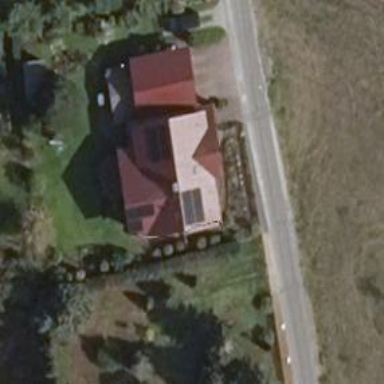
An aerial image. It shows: House with flat roof. The building has various parts.